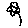
Label: flower